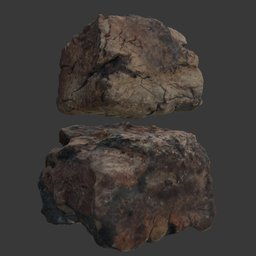
Label: nature